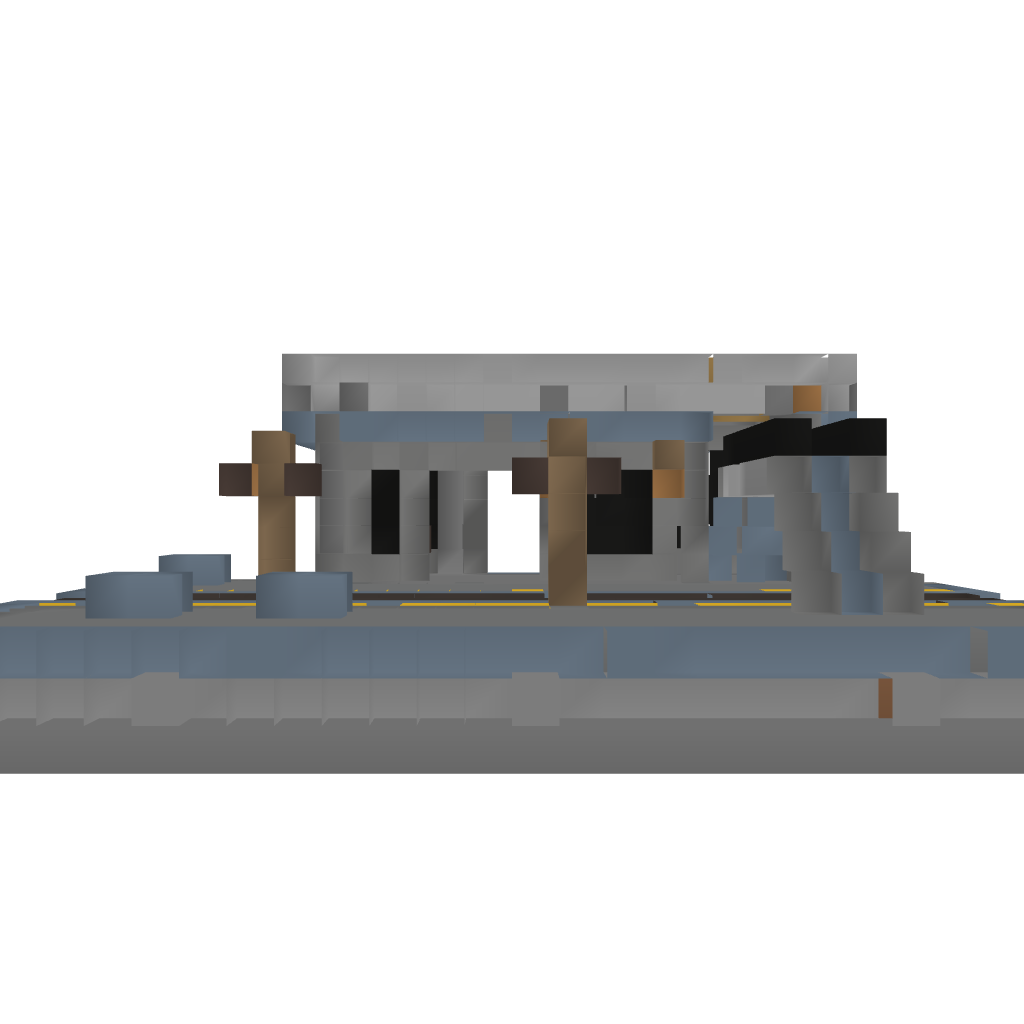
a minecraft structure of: Town Station